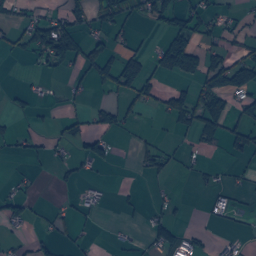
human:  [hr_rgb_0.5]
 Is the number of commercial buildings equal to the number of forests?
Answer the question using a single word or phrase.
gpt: no

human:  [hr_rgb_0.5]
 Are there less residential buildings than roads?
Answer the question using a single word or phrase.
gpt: no

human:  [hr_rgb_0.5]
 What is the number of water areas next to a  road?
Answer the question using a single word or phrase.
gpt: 24

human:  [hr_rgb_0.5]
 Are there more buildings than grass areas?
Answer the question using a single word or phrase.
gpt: yes

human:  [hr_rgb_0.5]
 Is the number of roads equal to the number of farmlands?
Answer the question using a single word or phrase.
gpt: no

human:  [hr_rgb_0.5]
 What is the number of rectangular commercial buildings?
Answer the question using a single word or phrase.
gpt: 3

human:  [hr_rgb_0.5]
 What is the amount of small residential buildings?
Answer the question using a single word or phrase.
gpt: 299

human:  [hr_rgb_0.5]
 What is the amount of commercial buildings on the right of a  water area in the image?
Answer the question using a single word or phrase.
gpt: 3

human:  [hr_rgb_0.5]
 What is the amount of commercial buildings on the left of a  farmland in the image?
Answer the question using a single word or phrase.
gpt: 4

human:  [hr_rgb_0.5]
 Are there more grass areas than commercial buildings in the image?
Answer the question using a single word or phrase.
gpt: yes

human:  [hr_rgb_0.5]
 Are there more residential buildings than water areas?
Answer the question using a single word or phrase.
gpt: yes

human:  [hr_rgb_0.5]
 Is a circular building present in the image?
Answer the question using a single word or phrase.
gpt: yes

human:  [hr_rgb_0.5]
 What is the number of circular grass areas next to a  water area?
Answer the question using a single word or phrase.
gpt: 0

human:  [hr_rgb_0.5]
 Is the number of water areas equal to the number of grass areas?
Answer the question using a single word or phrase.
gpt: no

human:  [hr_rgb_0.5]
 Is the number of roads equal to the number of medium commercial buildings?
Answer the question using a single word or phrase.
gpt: no

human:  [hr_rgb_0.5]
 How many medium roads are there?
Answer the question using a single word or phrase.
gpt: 0

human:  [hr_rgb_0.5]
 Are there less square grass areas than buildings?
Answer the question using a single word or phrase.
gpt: yes

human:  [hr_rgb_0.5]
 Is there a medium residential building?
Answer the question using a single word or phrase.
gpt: yes

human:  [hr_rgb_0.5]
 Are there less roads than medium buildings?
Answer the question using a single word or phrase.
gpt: no

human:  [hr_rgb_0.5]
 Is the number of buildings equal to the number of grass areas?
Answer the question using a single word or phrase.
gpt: no

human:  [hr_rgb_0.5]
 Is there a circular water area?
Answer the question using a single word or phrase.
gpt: yes

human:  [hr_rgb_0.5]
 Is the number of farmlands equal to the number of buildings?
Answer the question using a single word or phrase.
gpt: no

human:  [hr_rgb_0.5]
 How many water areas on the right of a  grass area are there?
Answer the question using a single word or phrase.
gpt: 23

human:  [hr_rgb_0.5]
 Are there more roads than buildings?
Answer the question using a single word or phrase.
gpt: no

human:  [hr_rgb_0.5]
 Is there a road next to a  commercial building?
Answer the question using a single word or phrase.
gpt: yes

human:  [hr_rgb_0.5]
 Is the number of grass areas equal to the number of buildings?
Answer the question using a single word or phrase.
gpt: no

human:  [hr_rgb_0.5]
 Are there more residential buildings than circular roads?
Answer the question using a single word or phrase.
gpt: yes

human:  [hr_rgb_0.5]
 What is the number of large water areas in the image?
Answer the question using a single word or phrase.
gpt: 3

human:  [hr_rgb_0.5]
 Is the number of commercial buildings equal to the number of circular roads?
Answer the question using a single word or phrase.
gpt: no

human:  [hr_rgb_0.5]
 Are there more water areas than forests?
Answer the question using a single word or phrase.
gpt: no

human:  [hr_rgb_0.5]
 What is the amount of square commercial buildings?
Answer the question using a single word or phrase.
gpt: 0

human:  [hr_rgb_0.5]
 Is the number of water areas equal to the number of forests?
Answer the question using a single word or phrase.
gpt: no

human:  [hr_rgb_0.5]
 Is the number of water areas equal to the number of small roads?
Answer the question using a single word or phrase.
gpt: no

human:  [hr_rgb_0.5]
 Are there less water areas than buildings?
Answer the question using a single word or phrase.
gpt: yes

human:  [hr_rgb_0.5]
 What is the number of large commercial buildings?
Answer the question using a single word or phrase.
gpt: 0

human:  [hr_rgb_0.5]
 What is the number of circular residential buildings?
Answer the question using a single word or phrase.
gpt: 8